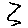
Label: zigzag